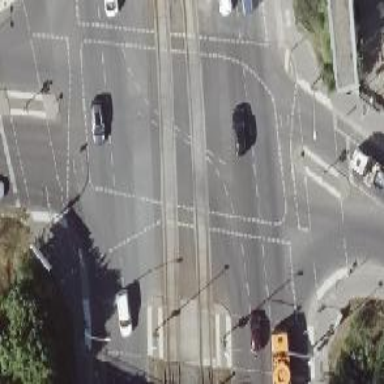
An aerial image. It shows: Tram level crossing on the railway.